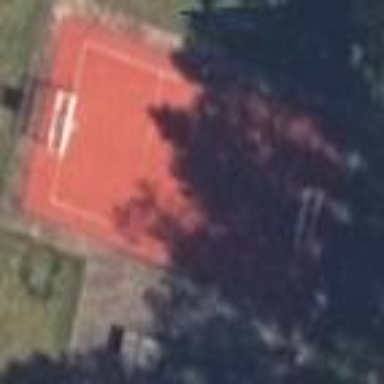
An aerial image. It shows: Tennis court on pitch.